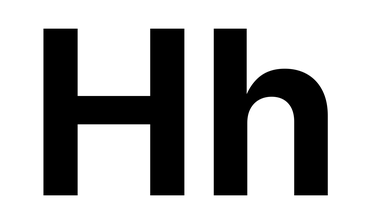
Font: Inter_Bold